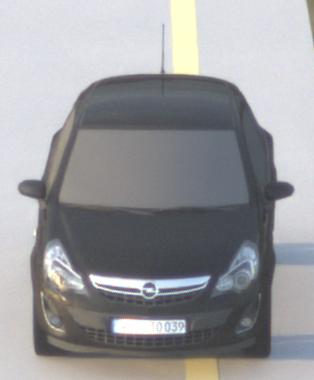
Make: Opel
Model: Corsa 1.2
Detailed model: Corsa (D)
Model produced from: 2011/01
Model produced until: 2014/08
Doors: 3
Color: black
Road condition: dry road
Daytime: sunrise or sunset
Contrast: low contrast